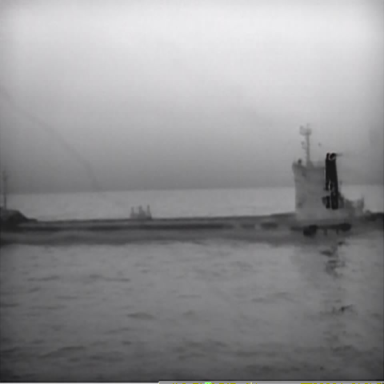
There is a liner in the infrared image.